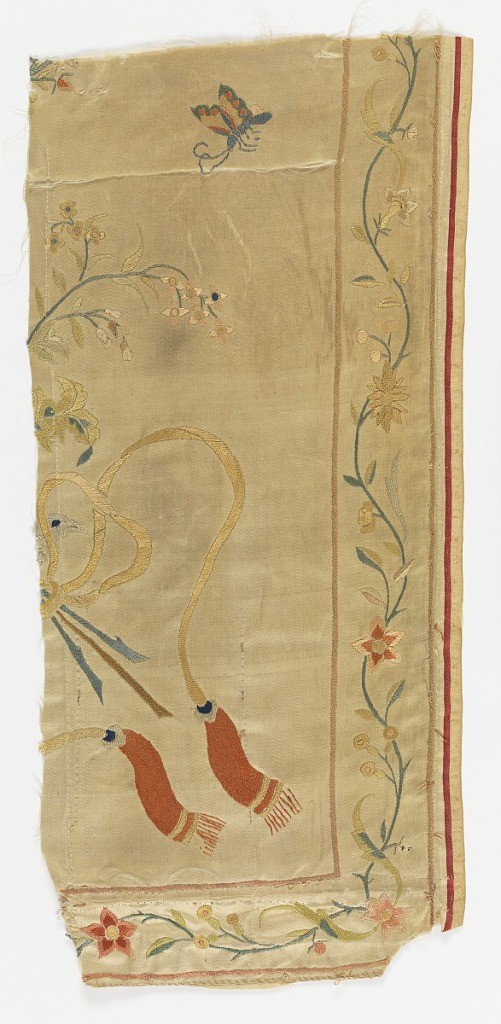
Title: Fragment
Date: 18th century
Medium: silk Technique: embroidered on satin
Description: Fragment of the outer border with flowers, vines and ribbons.